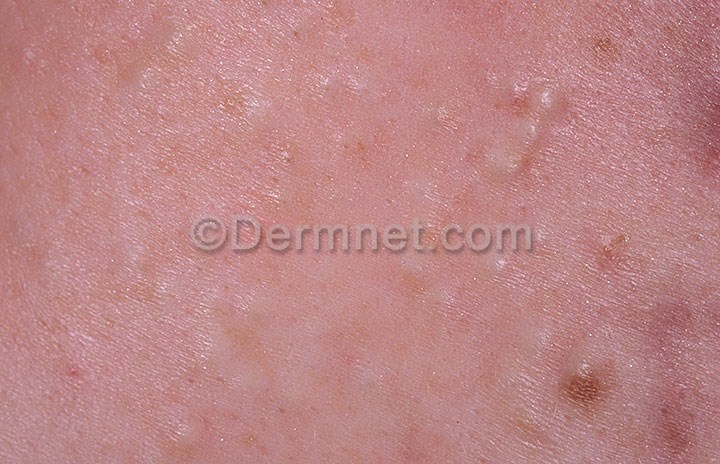
Disease: Acne and Rosacea Photos